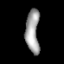
Tissue: lung
Cell type: Endothelial cells
Senescence score: 0.6879
Nuclear area (px): 582
Mean DAPI intensity: 158.9